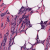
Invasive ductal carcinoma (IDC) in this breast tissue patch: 1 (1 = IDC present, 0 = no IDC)